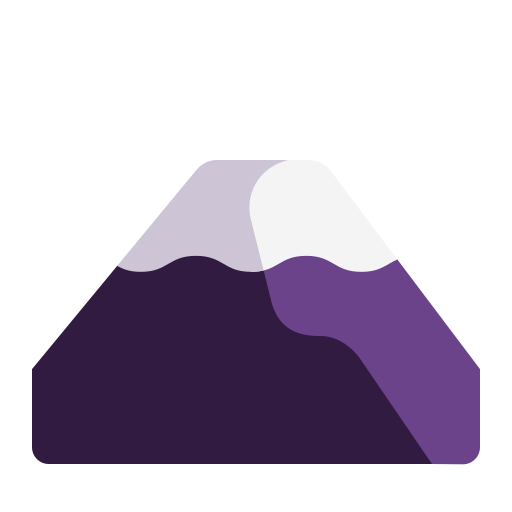
mount fuji flat